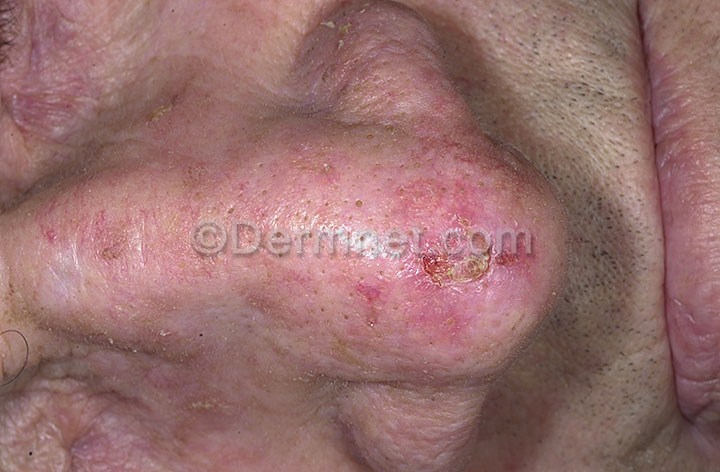
Disease: Actinic Keratosis Basal Cell Carcinoma and other Malignant Lesions